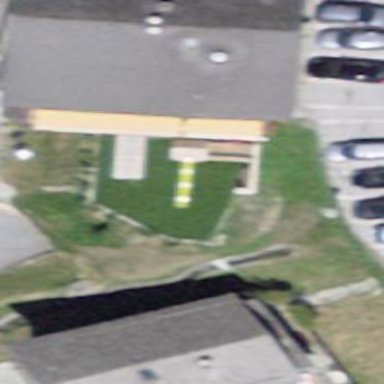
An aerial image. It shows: Restaurant building.